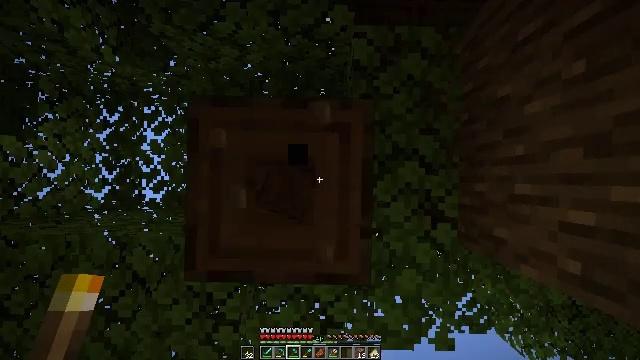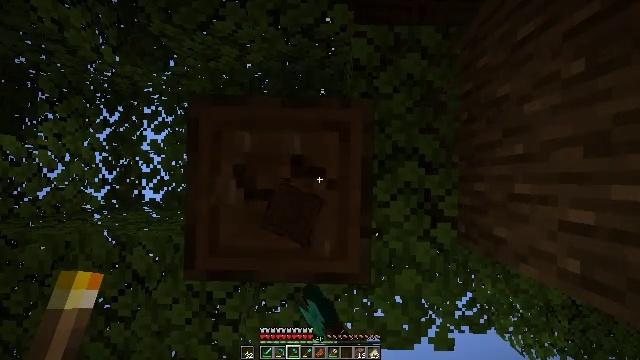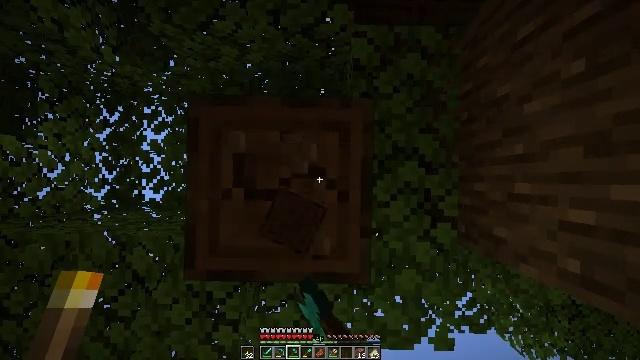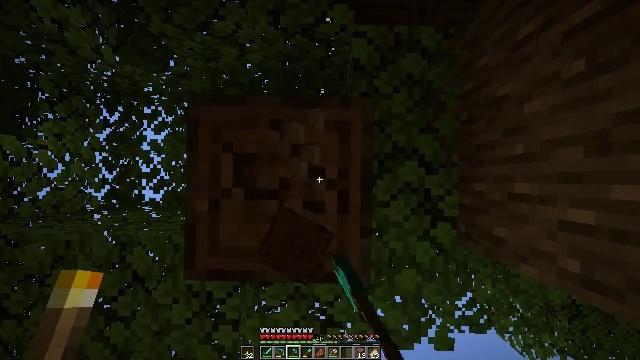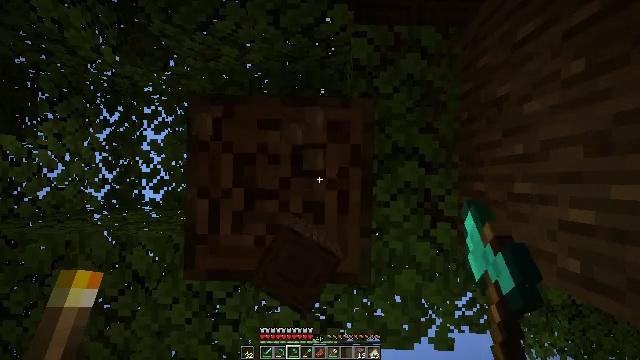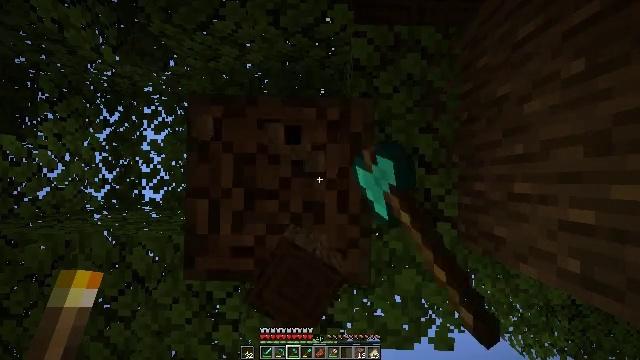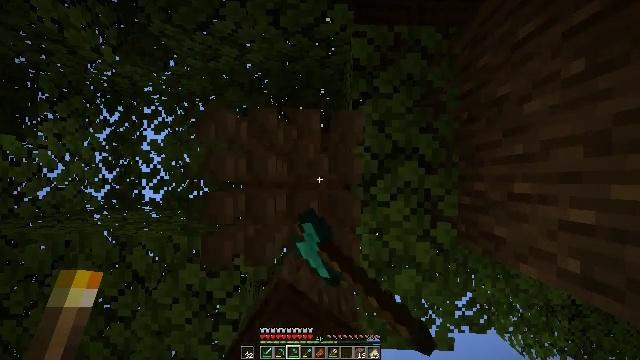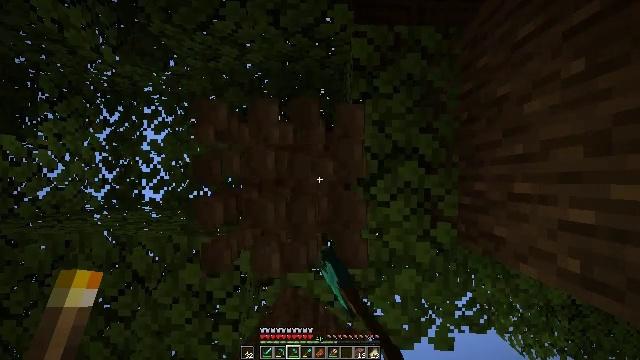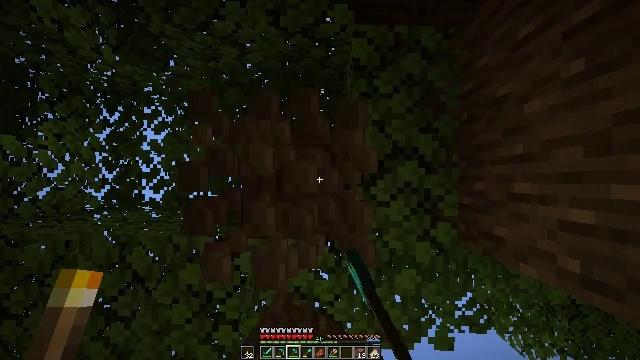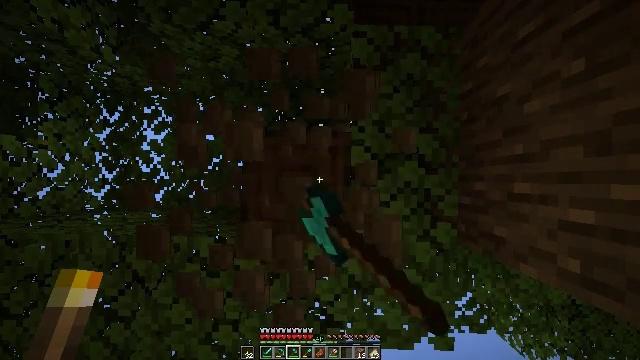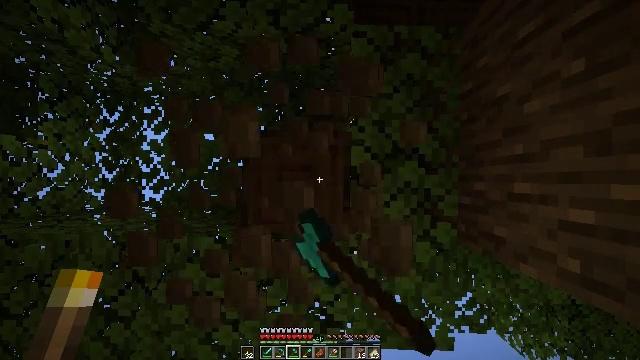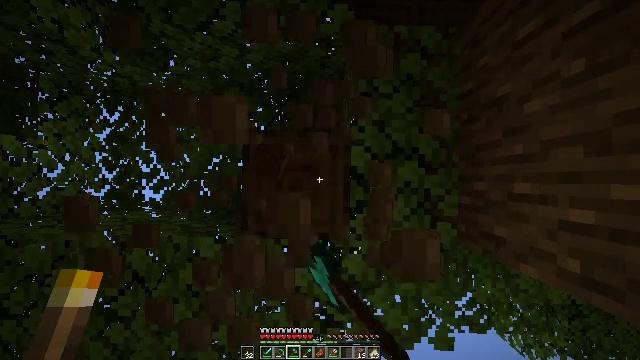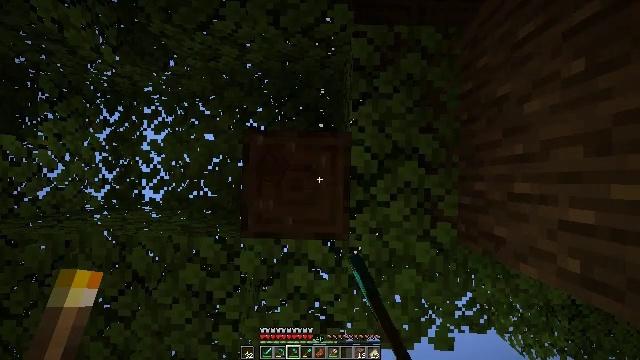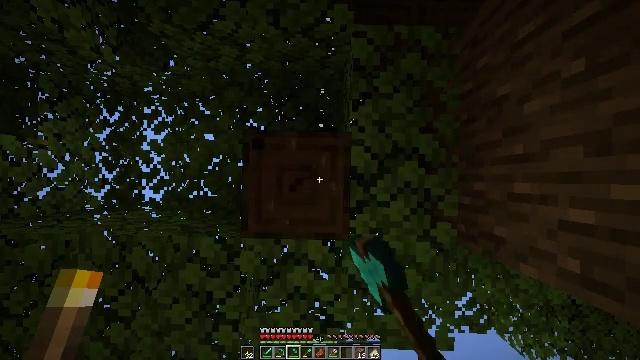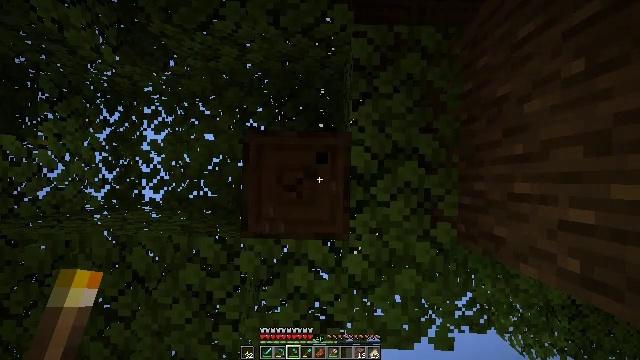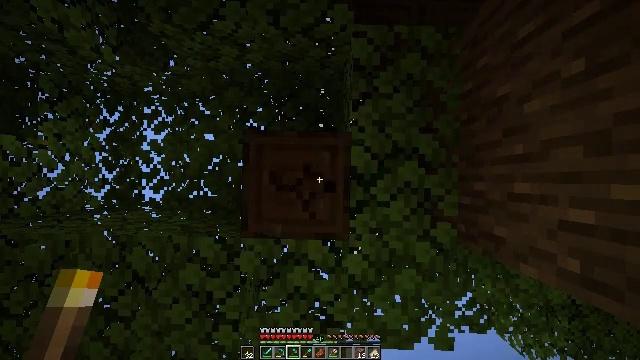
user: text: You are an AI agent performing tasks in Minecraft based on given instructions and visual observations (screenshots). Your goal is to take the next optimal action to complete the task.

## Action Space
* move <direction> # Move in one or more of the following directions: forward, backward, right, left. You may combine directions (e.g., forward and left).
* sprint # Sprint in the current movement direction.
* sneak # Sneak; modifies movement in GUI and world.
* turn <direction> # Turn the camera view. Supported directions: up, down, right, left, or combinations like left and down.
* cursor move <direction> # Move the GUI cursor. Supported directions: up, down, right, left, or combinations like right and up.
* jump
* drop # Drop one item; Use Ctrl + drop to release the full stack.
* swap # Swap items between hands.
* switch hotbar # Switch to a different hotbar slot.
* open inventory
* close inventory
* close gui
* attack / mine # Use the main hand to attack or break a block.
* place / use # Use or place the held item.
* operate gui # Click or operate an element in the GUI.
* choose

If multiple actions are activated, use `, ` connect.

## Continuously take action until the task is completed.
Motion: motion action
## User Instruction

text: Harvest dark oak log for resources.
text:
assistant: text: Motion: attack / mine
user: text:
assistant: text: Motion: attack / mine
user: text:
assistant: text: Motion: attack / mine
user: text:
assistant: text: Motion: attack / mine
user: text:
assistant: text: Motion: attack / mine
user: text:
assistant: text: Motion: attack / mine
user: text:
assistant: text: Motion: attack / mine
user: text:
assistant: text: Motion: attack / mine
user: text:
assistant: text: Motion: attack / mine
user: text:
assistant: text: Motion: attack / mine
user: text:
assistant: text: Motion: attack / mine
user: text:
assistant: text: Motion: attack / mine
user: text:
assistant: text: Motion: attack / mine
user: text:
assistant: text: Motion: attack / mine
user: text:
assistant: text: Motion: attack / mine
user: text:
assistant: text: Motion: attack / mine
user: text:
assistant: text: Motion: attack / mine
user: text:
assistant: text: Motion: attack / mine
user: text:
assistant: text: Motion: attack / mine
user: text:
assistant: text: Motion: attack / mine
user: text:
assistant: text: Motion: attack / mine
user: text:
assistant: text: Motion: attack / mine
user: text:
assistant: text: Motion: attack / mine
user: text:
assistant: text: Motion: attack / mine
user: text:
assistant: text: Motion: attack / mine
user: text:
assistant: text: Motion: attack / mine
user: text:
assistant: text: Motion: attack / mine
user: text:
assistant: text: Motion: attack / mine
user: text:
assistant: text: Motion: attack / mine
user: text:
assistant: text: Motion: attack / mine